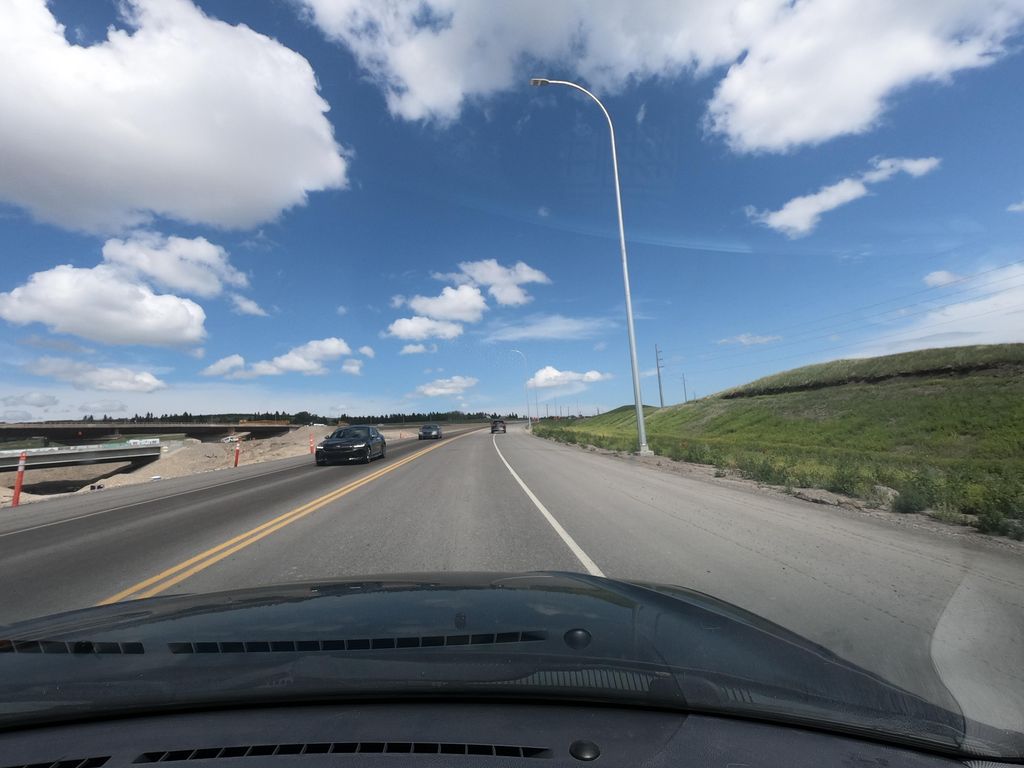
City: calgary